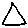
Label: triangle